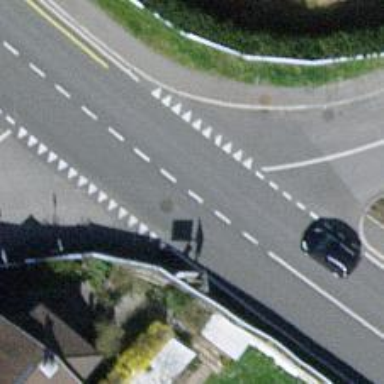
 with designated cycle lane on both sides."